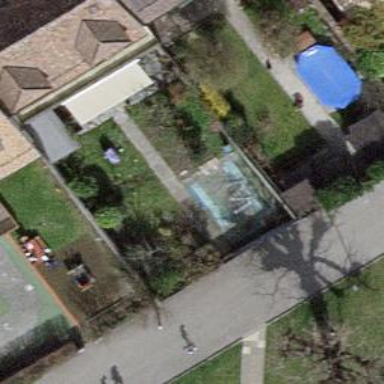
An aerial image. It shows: Garden surrounded by fence.